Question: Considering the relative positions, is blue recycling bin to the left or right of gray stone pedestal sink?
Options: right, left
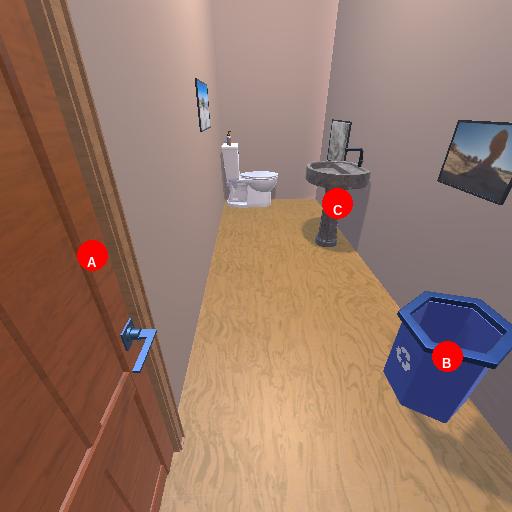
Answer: right